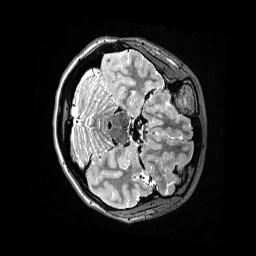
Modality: T2w
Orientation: axial
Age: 25
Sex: female
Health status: ill
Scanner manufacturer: siemens
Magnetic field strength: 3 T
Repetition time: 3.2 s
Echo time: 0.564 s